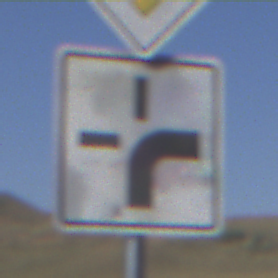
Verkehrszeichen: VerlaufVorfahrtsstrasse3
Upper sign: Vorfahrtsstrasse
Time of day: MorningAfternoon
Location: Outdoor (Nature)
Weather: Clear
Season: NotSpecified
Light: Natural